Field crop: maize
Growth stage: 2
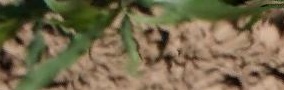
Species: maize